Question: On the upper left of Xcode 4 you can select a scheme and a simulator to use for that scheme.

I have 2 questions about this:
1. You see here that the simulator to use for this scheme is "My Mac 64-bit." This is actually a copy of another project I made. In the original project, I could select 3 simulators for this scheme: the iPad 5.1 simulator, the iPhone 5.1 simulator, or simulate on my actual phone. I then duplicated the whole project directory, opened up the duplicate Xcode project file, and the only option for a simulator is "My Mac 64-bit." This is an exact duplicate, and yet the simulator options are different. Why?
2. For schemes that show those 3 options I mentioned for simulators, I can also click "More Simulators" and there the iOS 4.3 simulator can be downloaded and installed. So I did that, but the iOS 4.3 simulator is still not showing in the list of simulators that I can use. There's no point in downloading and installing it if I can't even use it. How can I make this show in that list of available simulators?
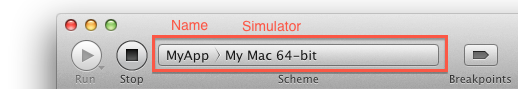
Answer: Something may have changed in your build settings, check to make sure your base SDK is set to iOS.